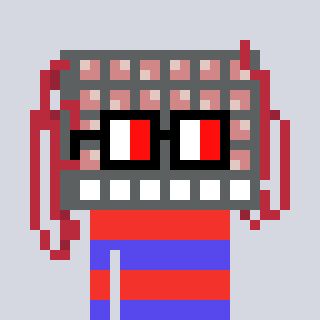
a pixel art character with square glasses with black frames and red eyes, a turing-shaped head and a computerblue-colored body on a cool background